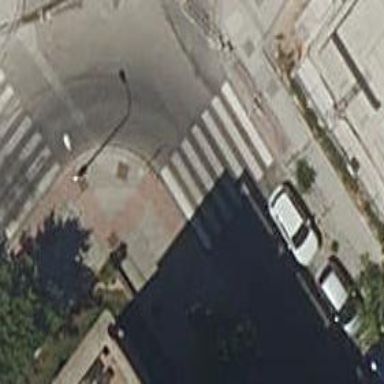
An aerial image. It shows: Footway made of paving stones.